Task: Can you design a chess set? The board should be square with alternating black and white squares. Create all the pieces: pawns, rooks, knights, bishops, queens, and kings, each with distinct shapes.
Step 4775:
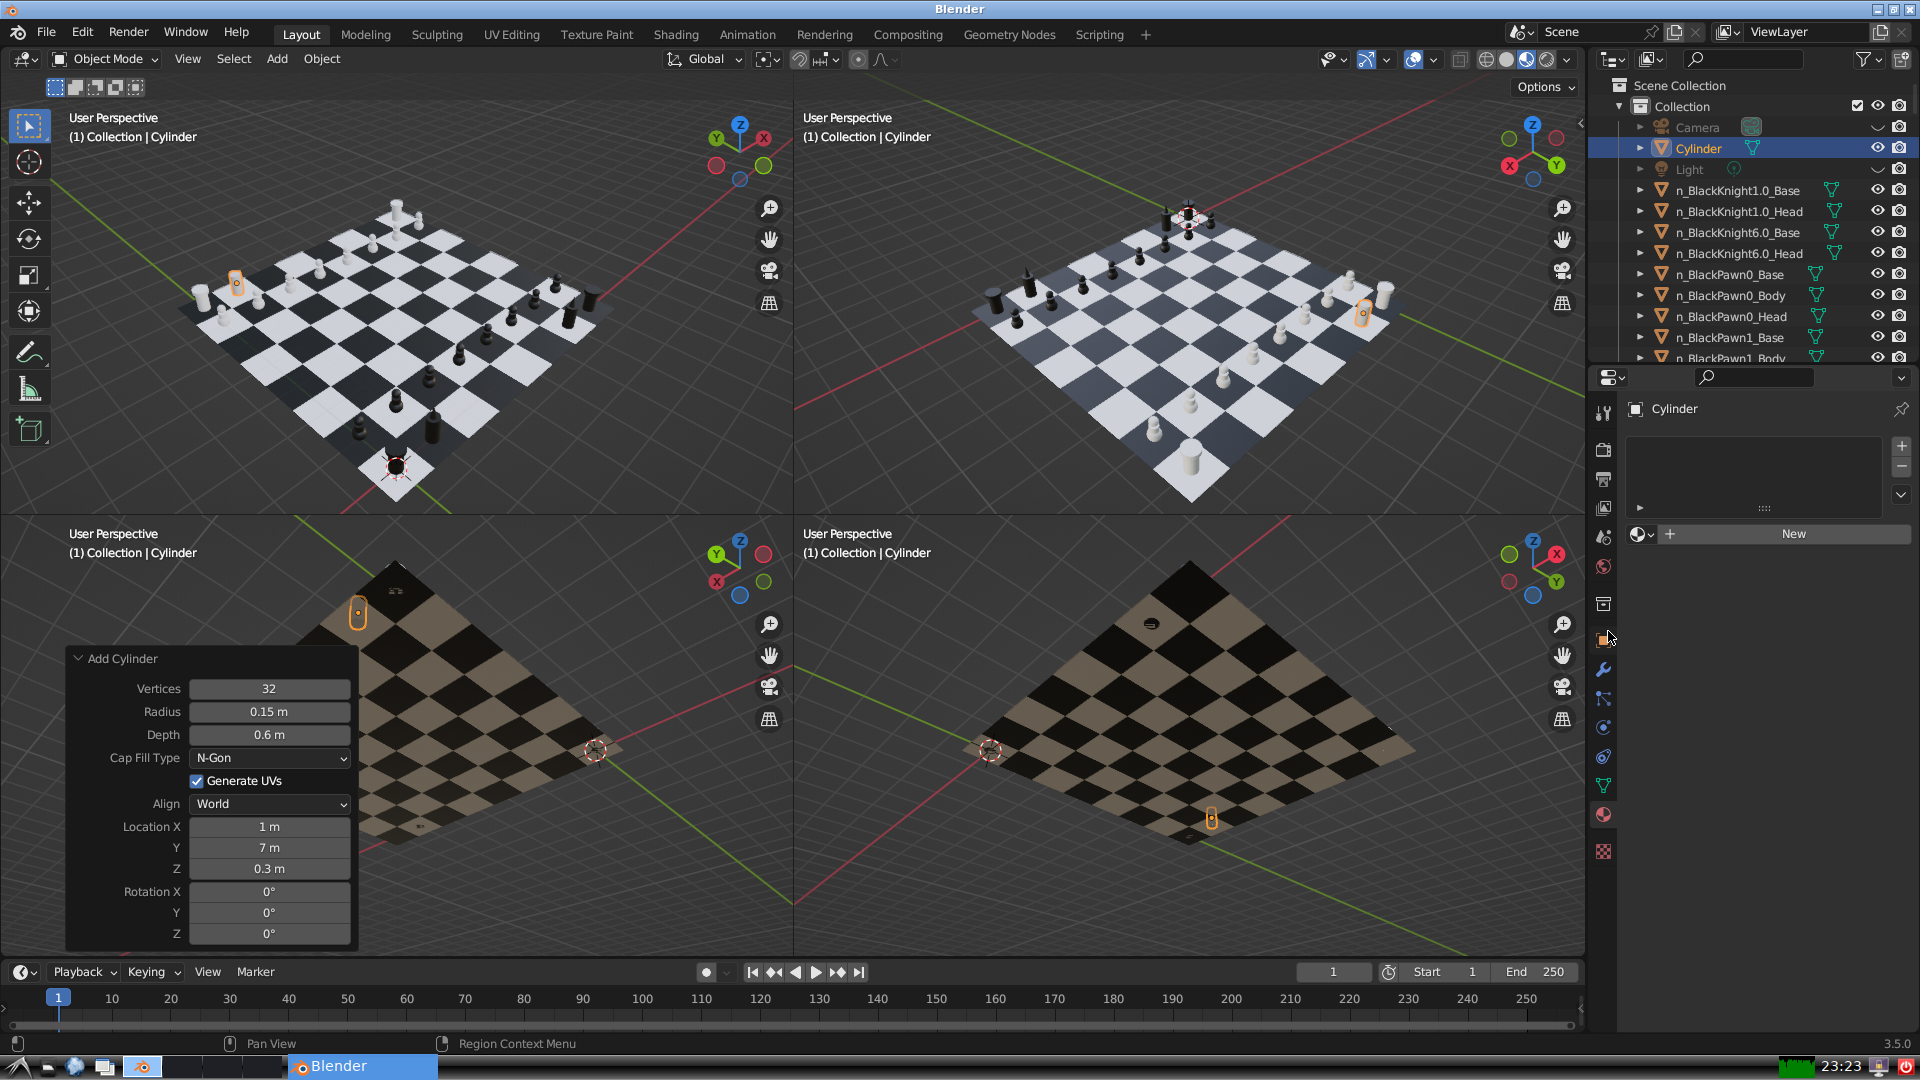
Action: click: no